Question: I am generating selectlist option for setting stroke-opacity , like:
'''
<label for="so">
Stroke-opacity :</label>
<select id="so">
@for (double i = 1; i >= 0; i-=0.1)
{
<option value="@i">@i</option>
}
</select>
'''
My problem is that, the last option (which should have value 0) have some unexpected value which is: '1.38777878078145E-16'. Can please anybody tell me whats going on here?

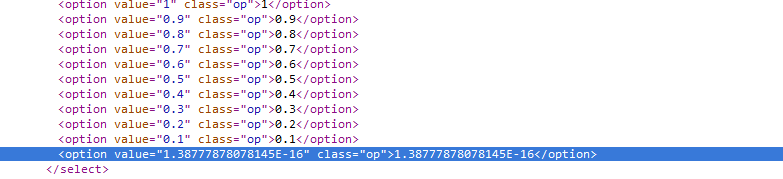
Answer: Try using a type of 'decimal' instead of 'double'. <URL>.
'''
<label for="so">
Stroke-opacity :</label>
<select id="so">
@for (decimal i = 1M; i >= 0M; i-=0.1M)
{
<option value="@i">@i</option>
}
</select>
'''